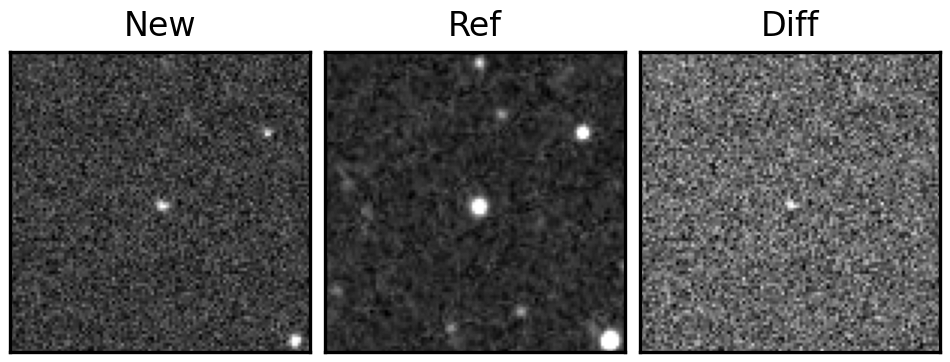
Label: real